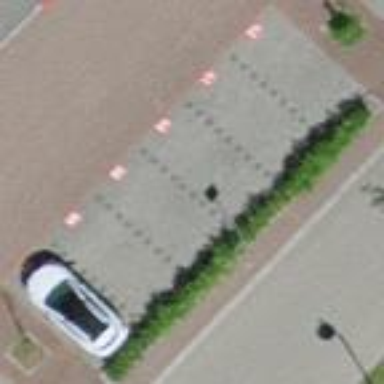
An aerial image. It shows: Parking lane area.